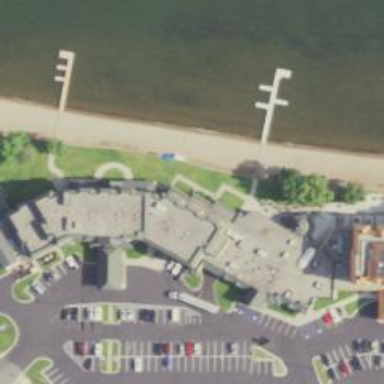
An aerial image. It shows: Hotel building.